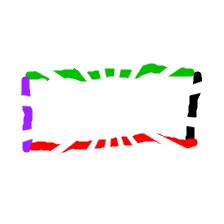
Shape: rectangle